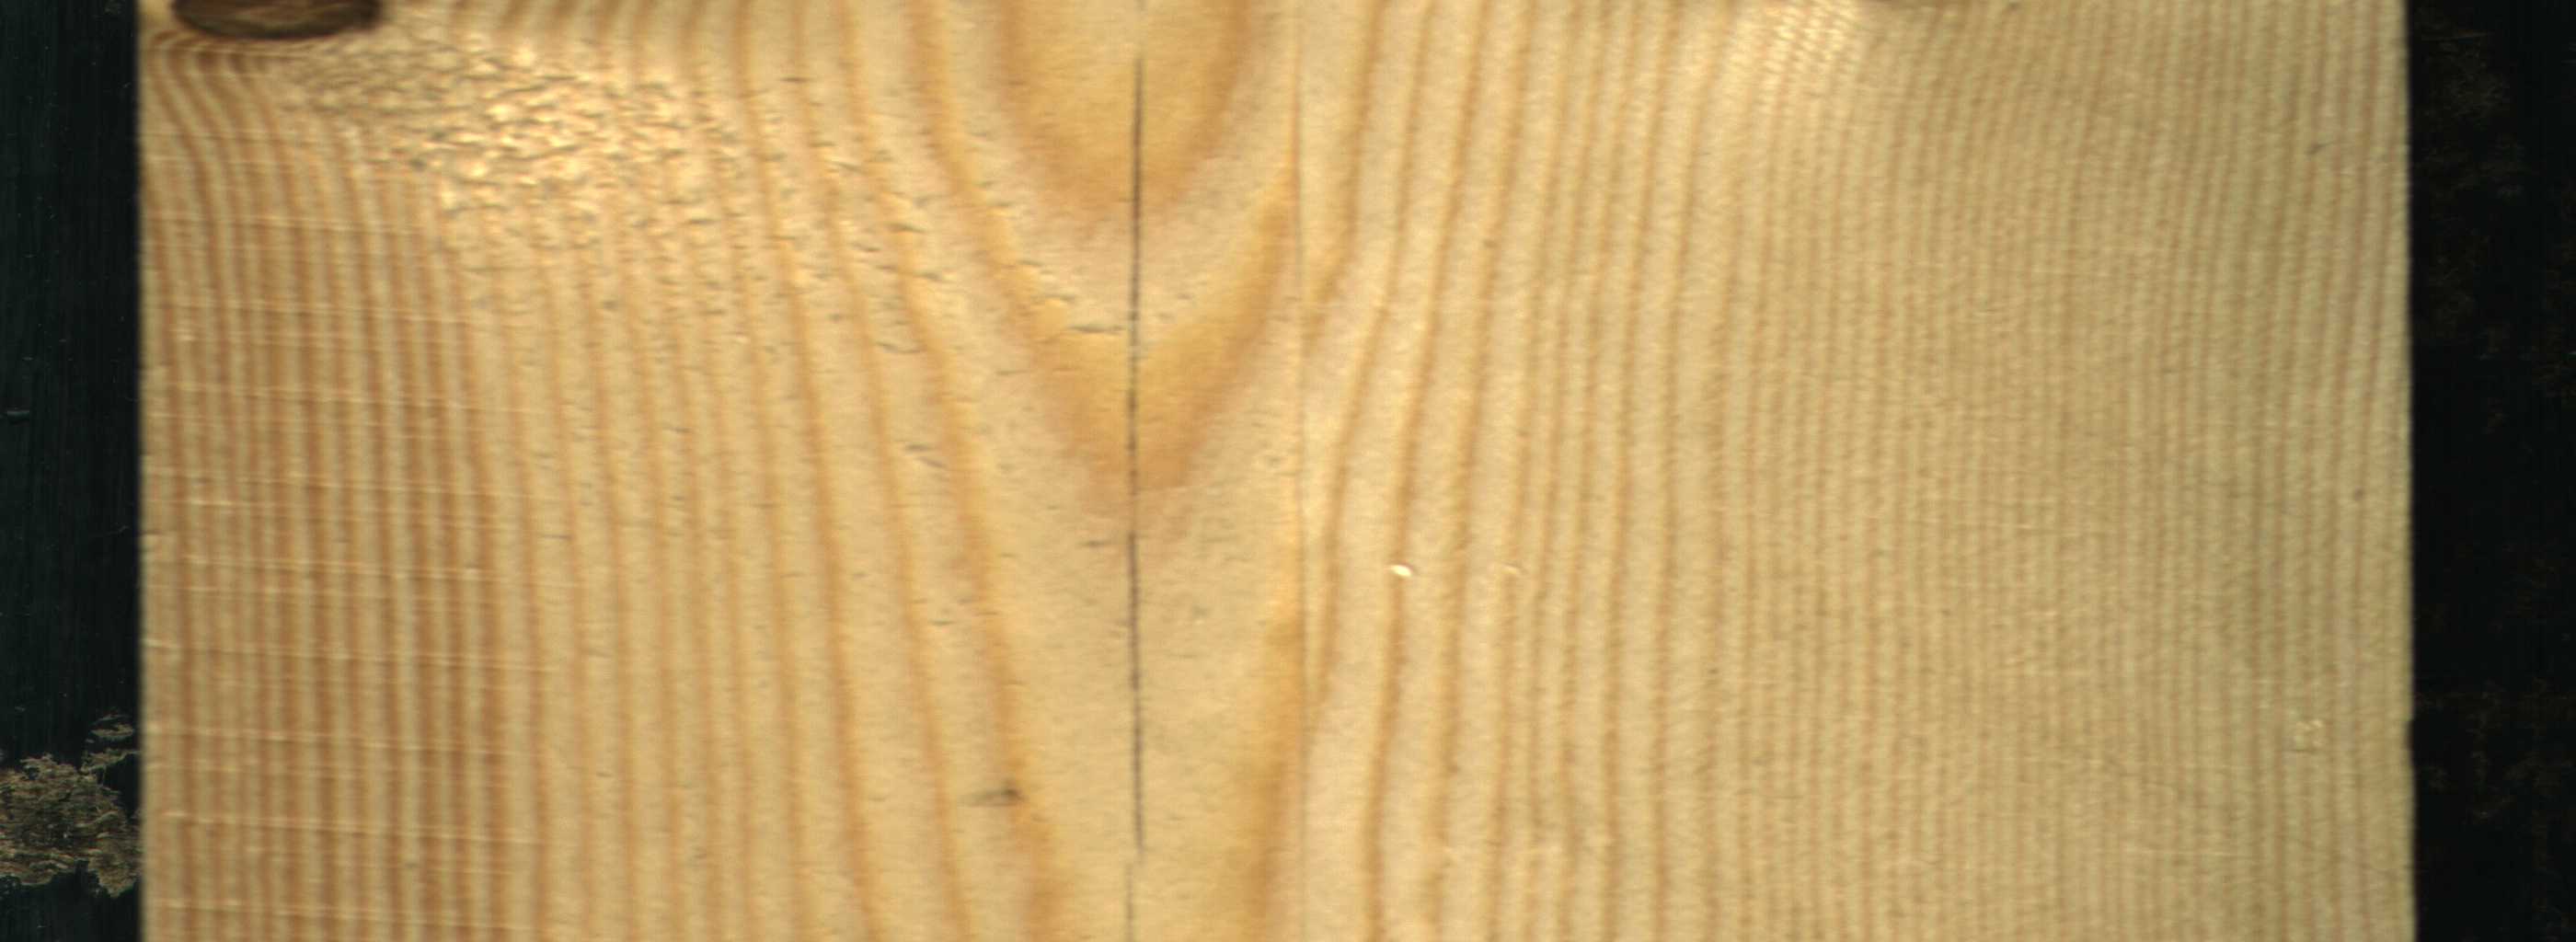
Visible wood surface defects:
Dead_Knot